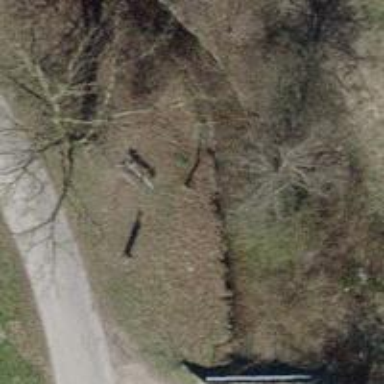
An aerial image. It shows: Bench for seating.